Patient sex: F
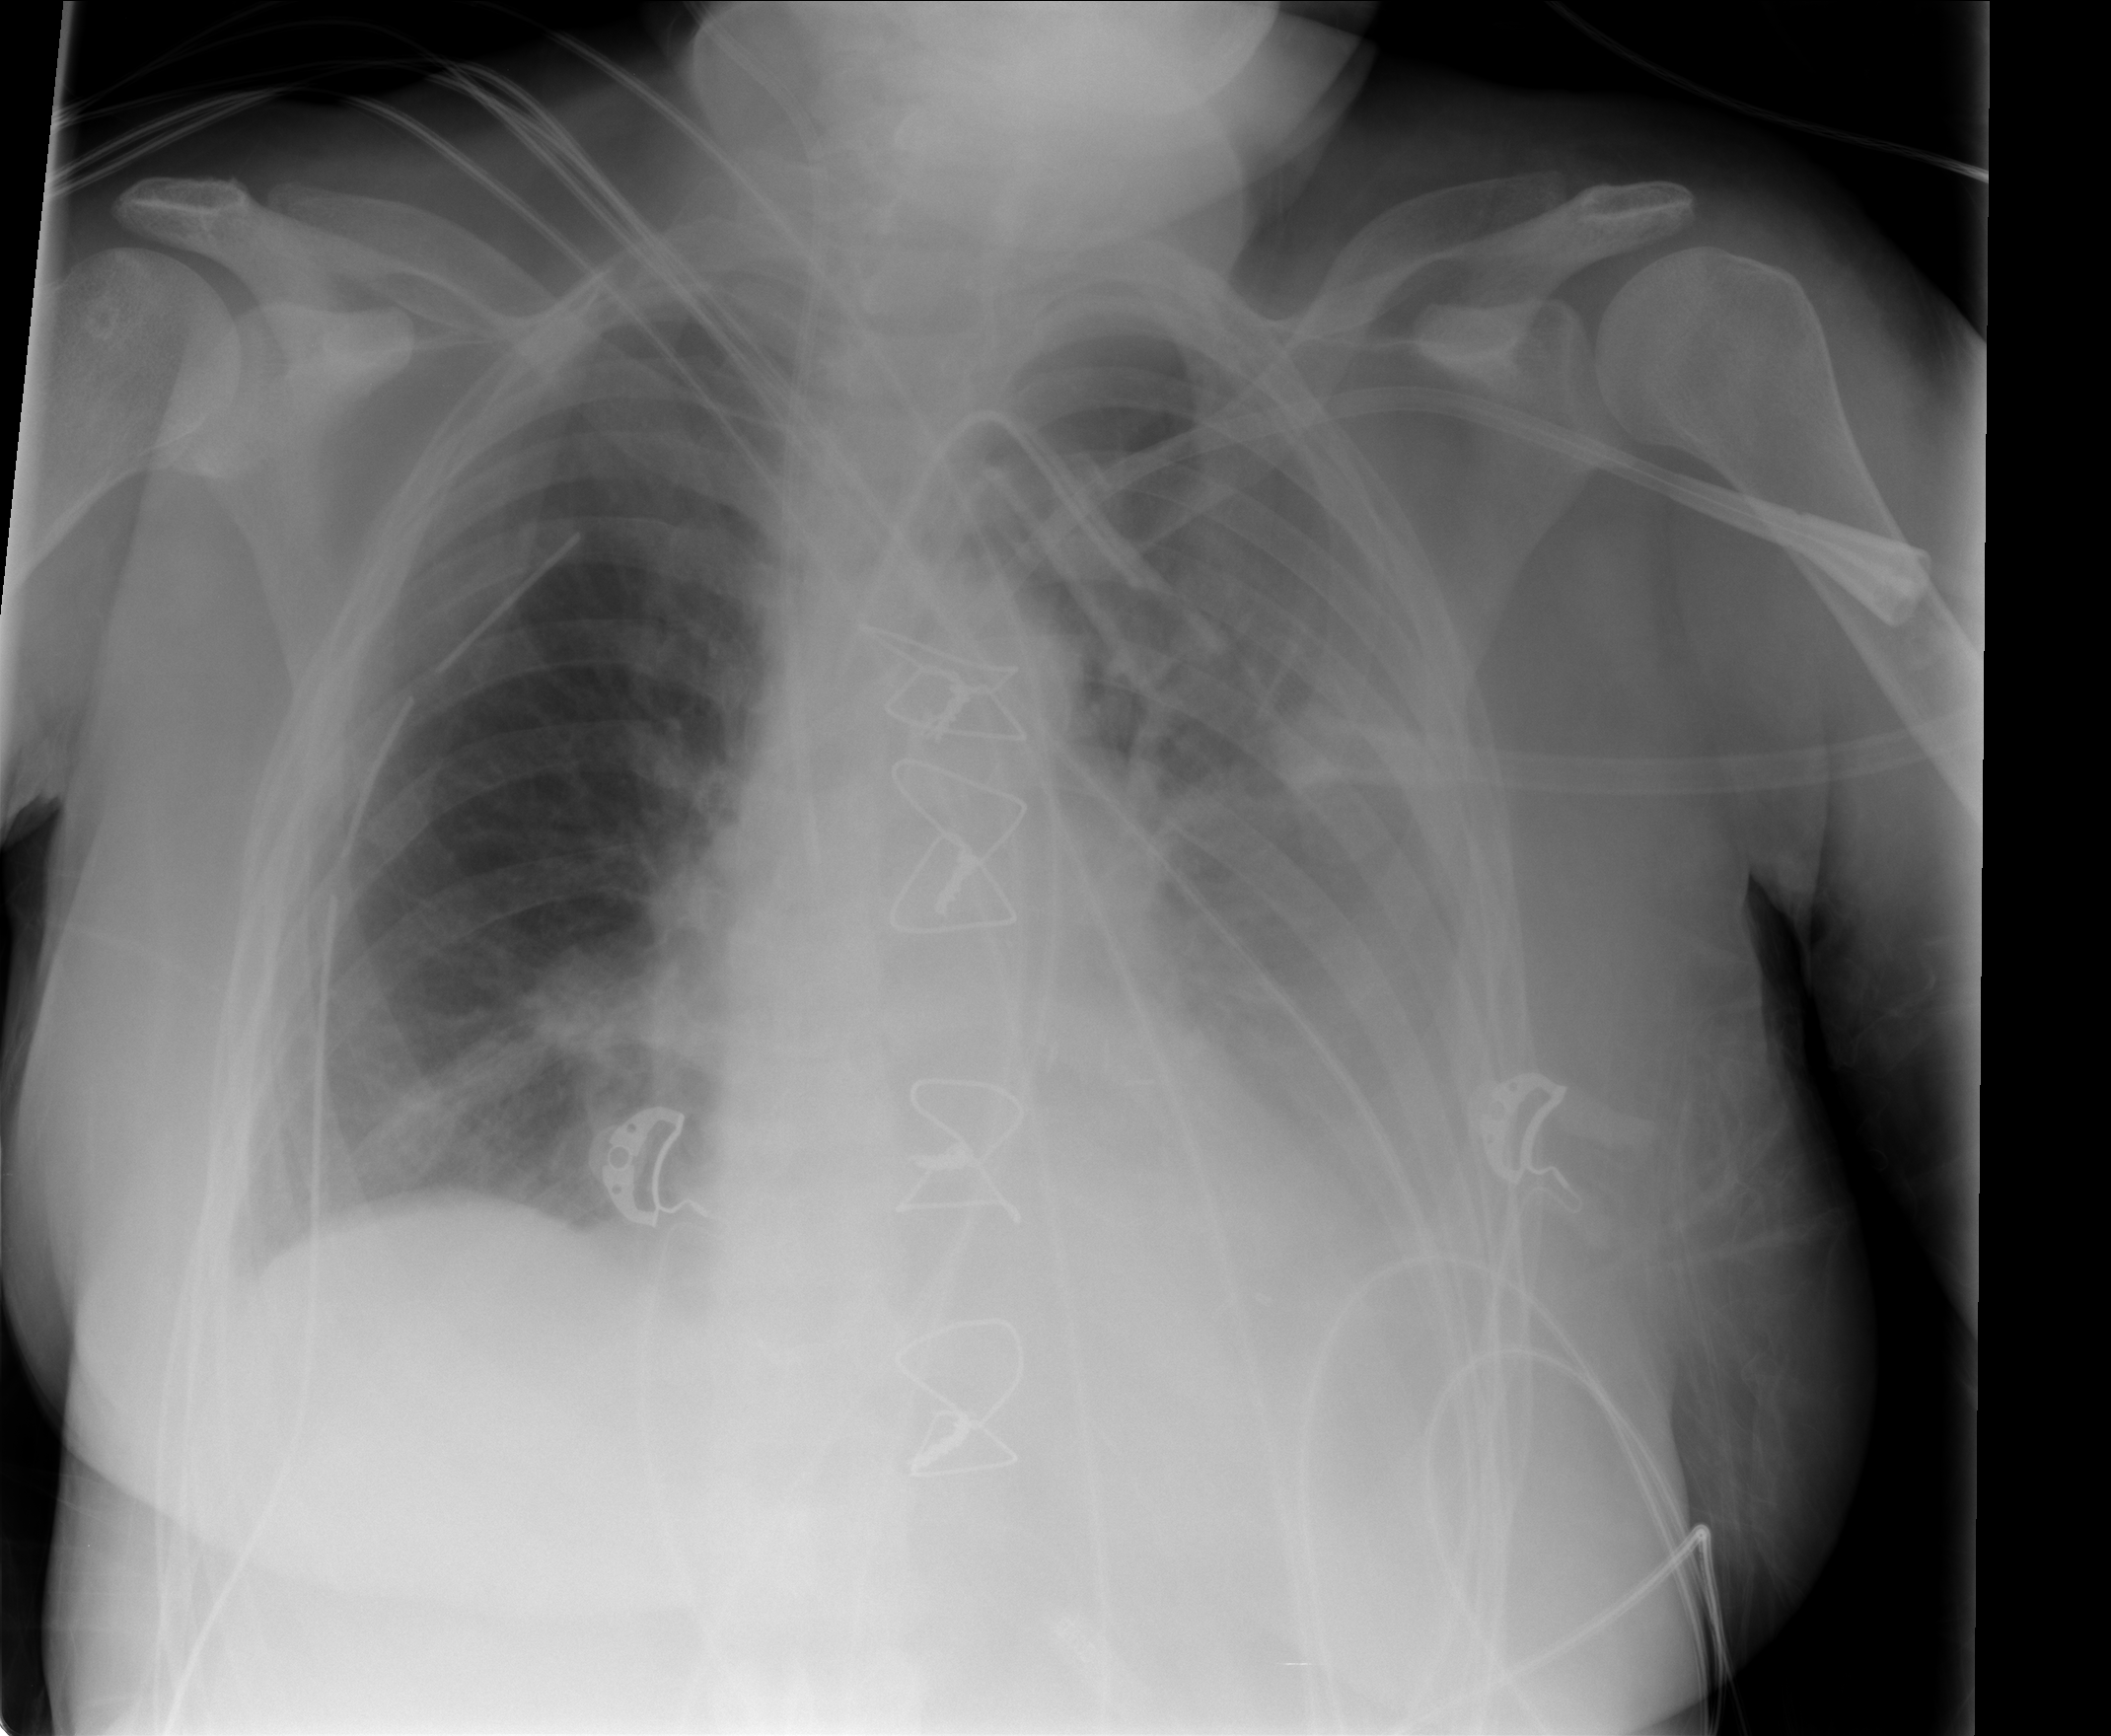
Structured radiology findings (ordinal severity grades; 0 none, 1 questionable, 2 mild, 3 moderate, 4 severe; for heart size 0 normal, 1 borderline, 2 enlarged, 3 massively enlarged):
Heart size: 0
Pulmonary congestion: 2
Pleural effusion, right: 1
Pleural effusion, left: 3
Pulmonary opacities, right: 0
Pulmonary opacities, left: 0
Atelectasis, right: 0
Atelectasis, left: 2